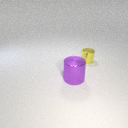
large purple metal cylinder to the left of small yellow metal cylinder